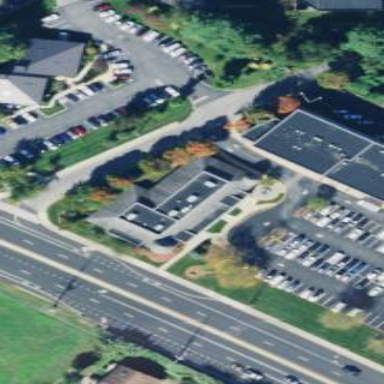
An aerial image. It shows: Commercial building.